Current action and preconditions to check: trajectory_clear

Your task: For each precondition in the list above, predict whether it will hold at this action.

Consider the current scene as observed from the mobile robot's camera, and analyze the predicted future states of all dynamic agents (e.g., people, animals, vehicles, or any moving entities) within the NEXT SECOND.

IMPORTANT: Only answer "very likely" if you are absolutely certain—based on strong, clear evidence—that a dynamic agent will violate the precondition in the predicted future state. Do NOT answer "very likely" for unlikely, ambiguous, or low-probability risks.

Ask yourself for each precondition: Is there a high probability, with clear and convincing evidence, that the predicted future states of any dynamic agent will interfere with the predicted future state of the currently executing action within the NEXT SECOND, causing that precondition to fail?

Assess the risk level based on these predictions. Use "likely" or "very likely" if motions create a clear risk of interference.

Use "neutral" or "improbable" if agents are nearby but their predicted paths are clearly diverging or non-conflicting.

Failure Risk Categories: "very improbable", "improbable", "neutral", "likely", "very likely"

Answer Format: Output ONLY the probability_of_failure value from these categories: "very improbable", "improbable", "neutral", "likely", "very likely"

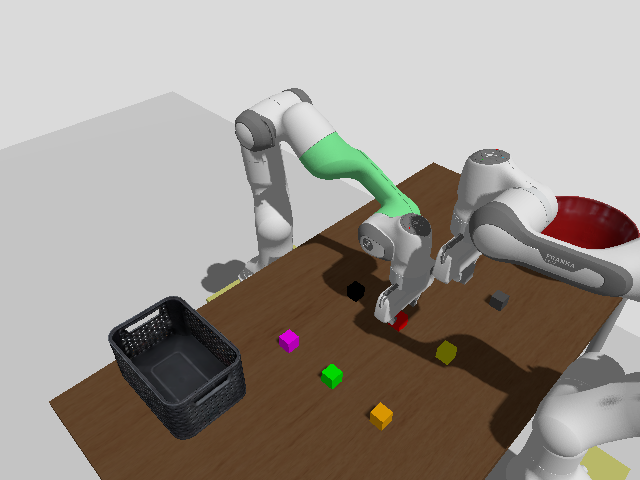

Answer: improbable